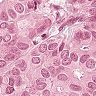
Metastatic tissue present: yes